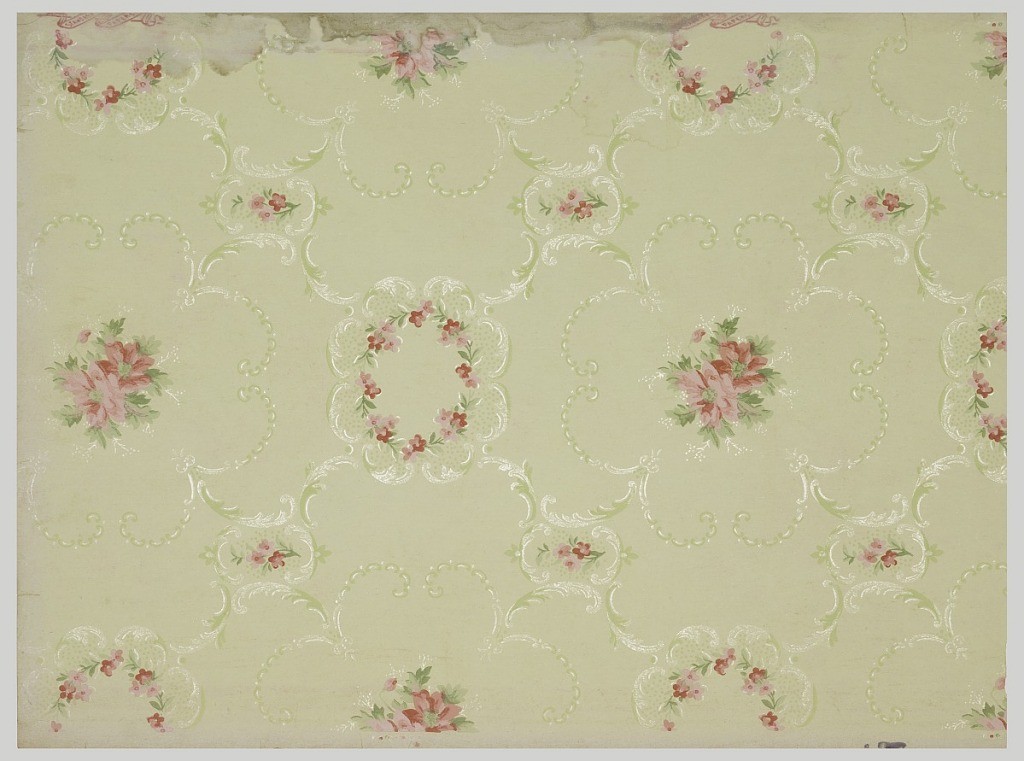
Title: Ceiling paper
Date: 1907–08
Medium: Machine-printed on paper
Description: On light salmon ground, treillage of white scrolls with light green highlights and pink flowers; one in wreath form and others in bunches.